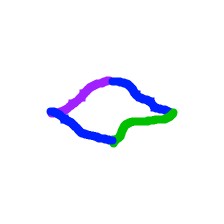
Shape: rhombus